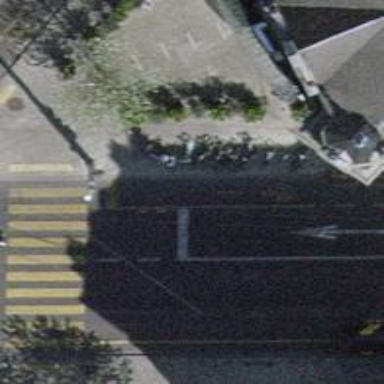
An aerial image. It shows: Tertiary road with asphalt surface. There is separate sidewalk and trolley wires above indicating trolleybus operation.